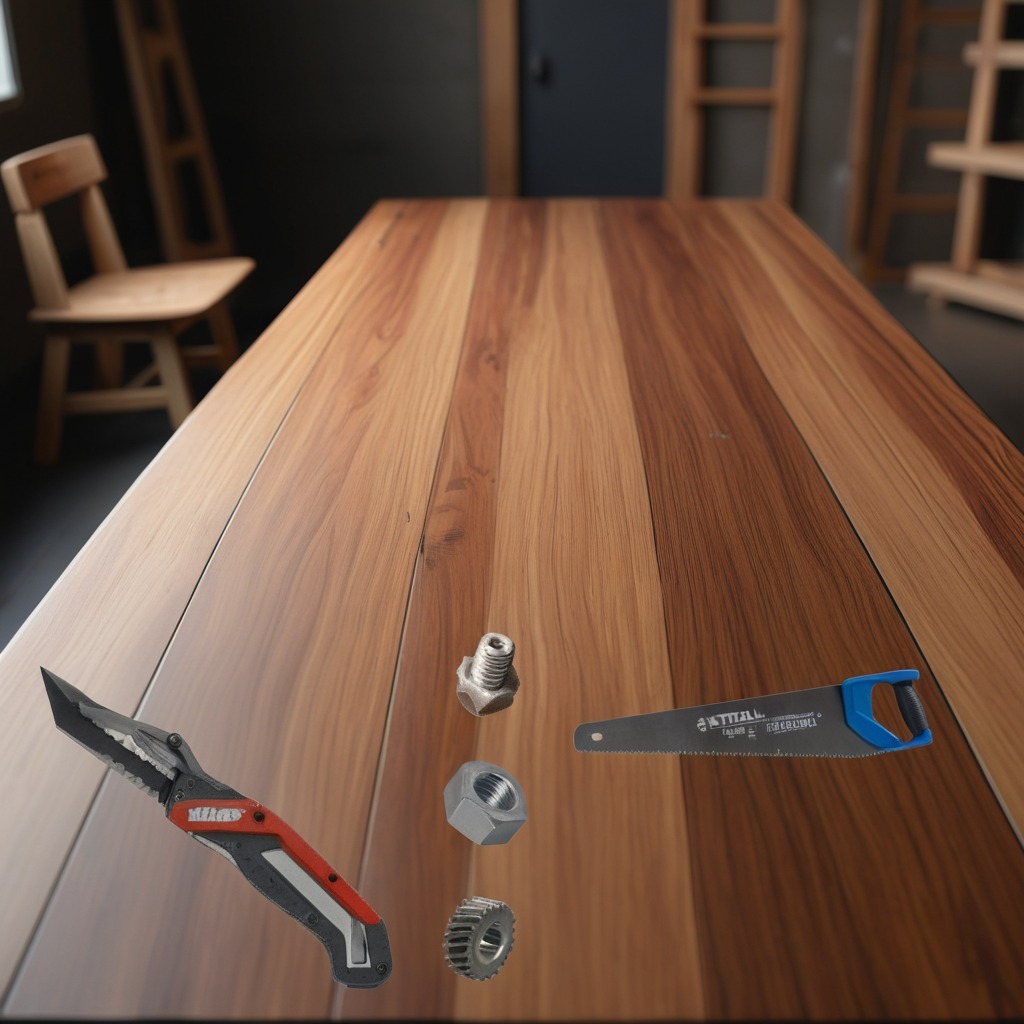
A steel gear with teeth, a utility knife, a metal machine screw, a handheld metal saw, and a metal nut are lying on the wooden table.